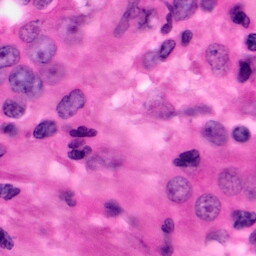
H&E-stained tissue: Pancreatic